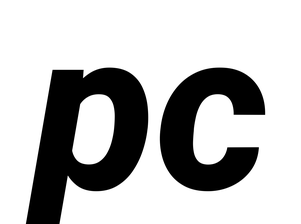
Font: Roboto-Italic_ExtraBold_Italic